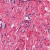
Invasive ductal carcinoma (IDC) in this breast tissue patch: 0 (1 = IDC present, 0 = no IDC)